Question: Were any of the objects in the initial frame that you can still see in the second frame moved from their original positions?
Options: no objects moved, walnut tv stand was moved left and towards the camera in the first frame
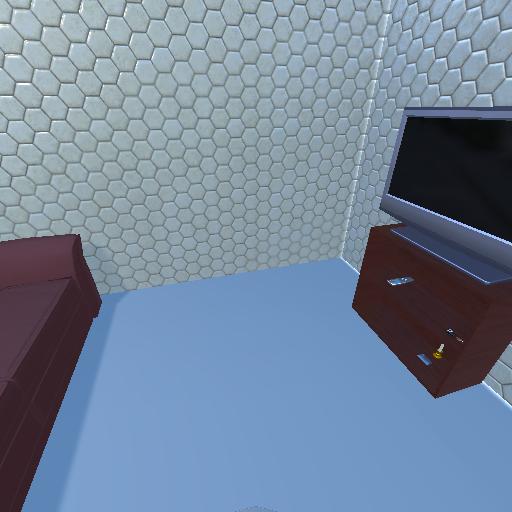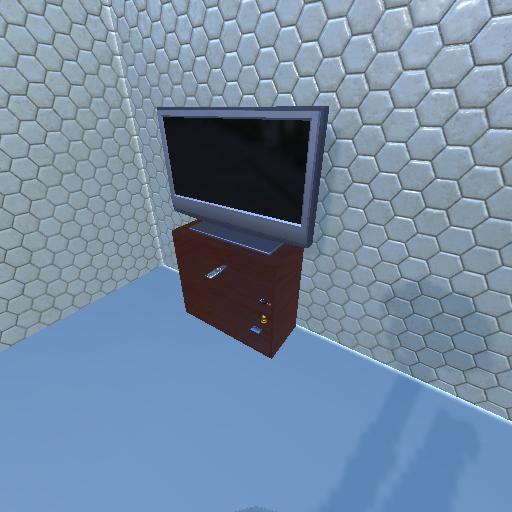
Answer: no objects moved